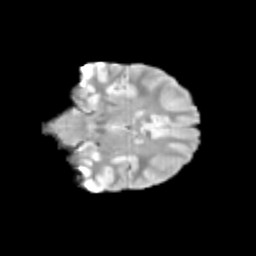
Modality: T2w
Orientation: coronal
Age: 13
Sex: male
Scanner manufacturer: siemens
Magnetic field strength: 3 T
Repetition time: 3.8 s
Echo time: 0.07 s